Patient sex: M
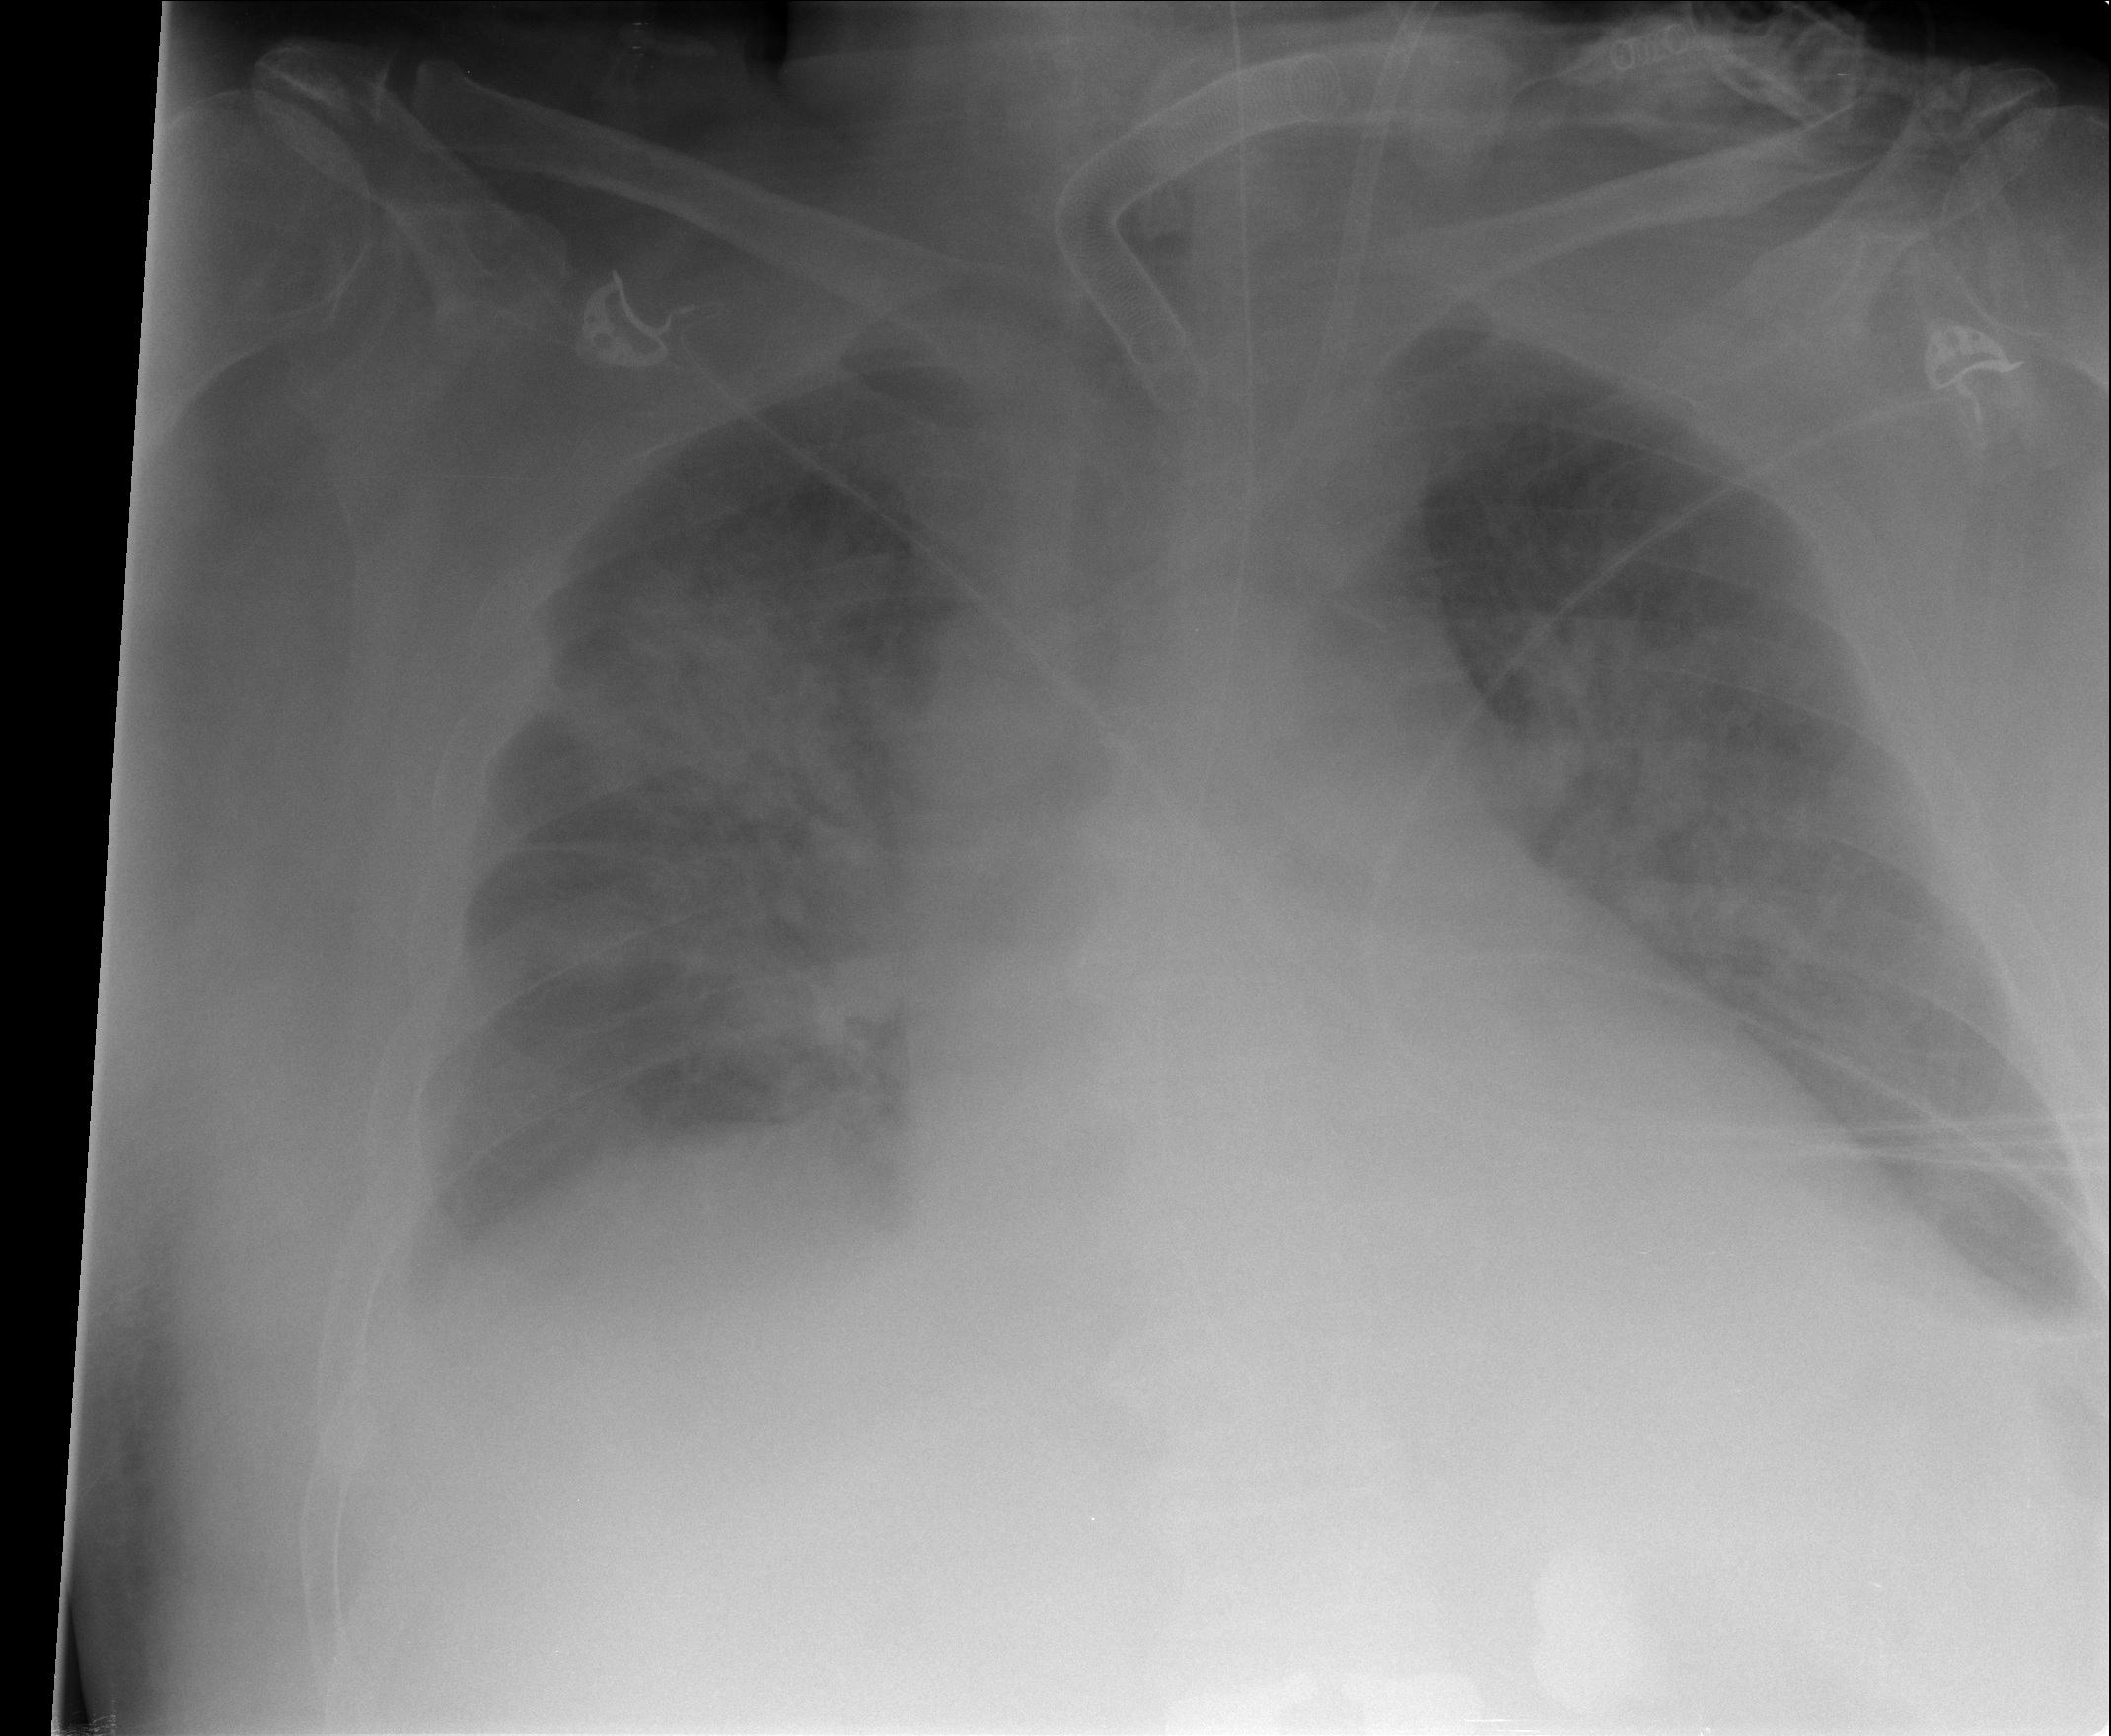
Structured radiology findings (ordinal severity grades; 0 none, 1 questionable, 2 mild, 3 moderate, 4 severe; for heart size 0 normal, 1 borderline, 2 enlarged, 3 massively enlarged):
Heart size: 3
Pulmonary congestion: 2
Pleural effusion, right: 2
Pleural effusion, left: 2
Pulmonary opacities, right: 3
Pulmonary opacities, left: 3
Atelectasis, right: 2
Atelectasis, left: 2